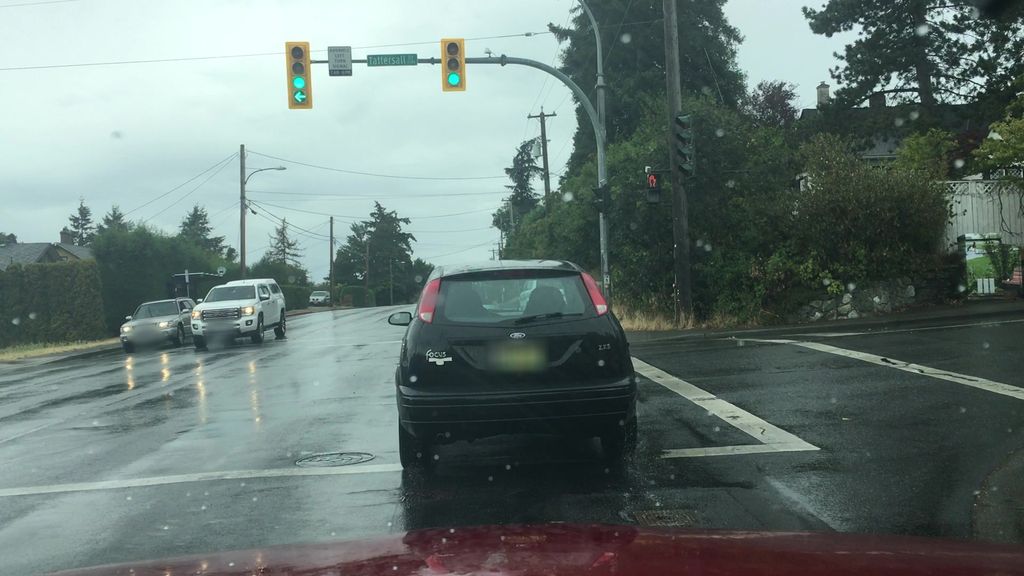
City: victoria